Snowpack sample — Snodgrass Mountain, Crested Butte, Colorado (2/4/25, 12:06 PM MST)
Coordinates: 38.923, -106.968
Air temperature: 35 °F
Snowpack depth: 80 cm
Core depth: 60 cm
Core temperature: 32 °F
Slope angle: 14°, slope face: 78°
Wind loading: low
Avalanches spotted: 0
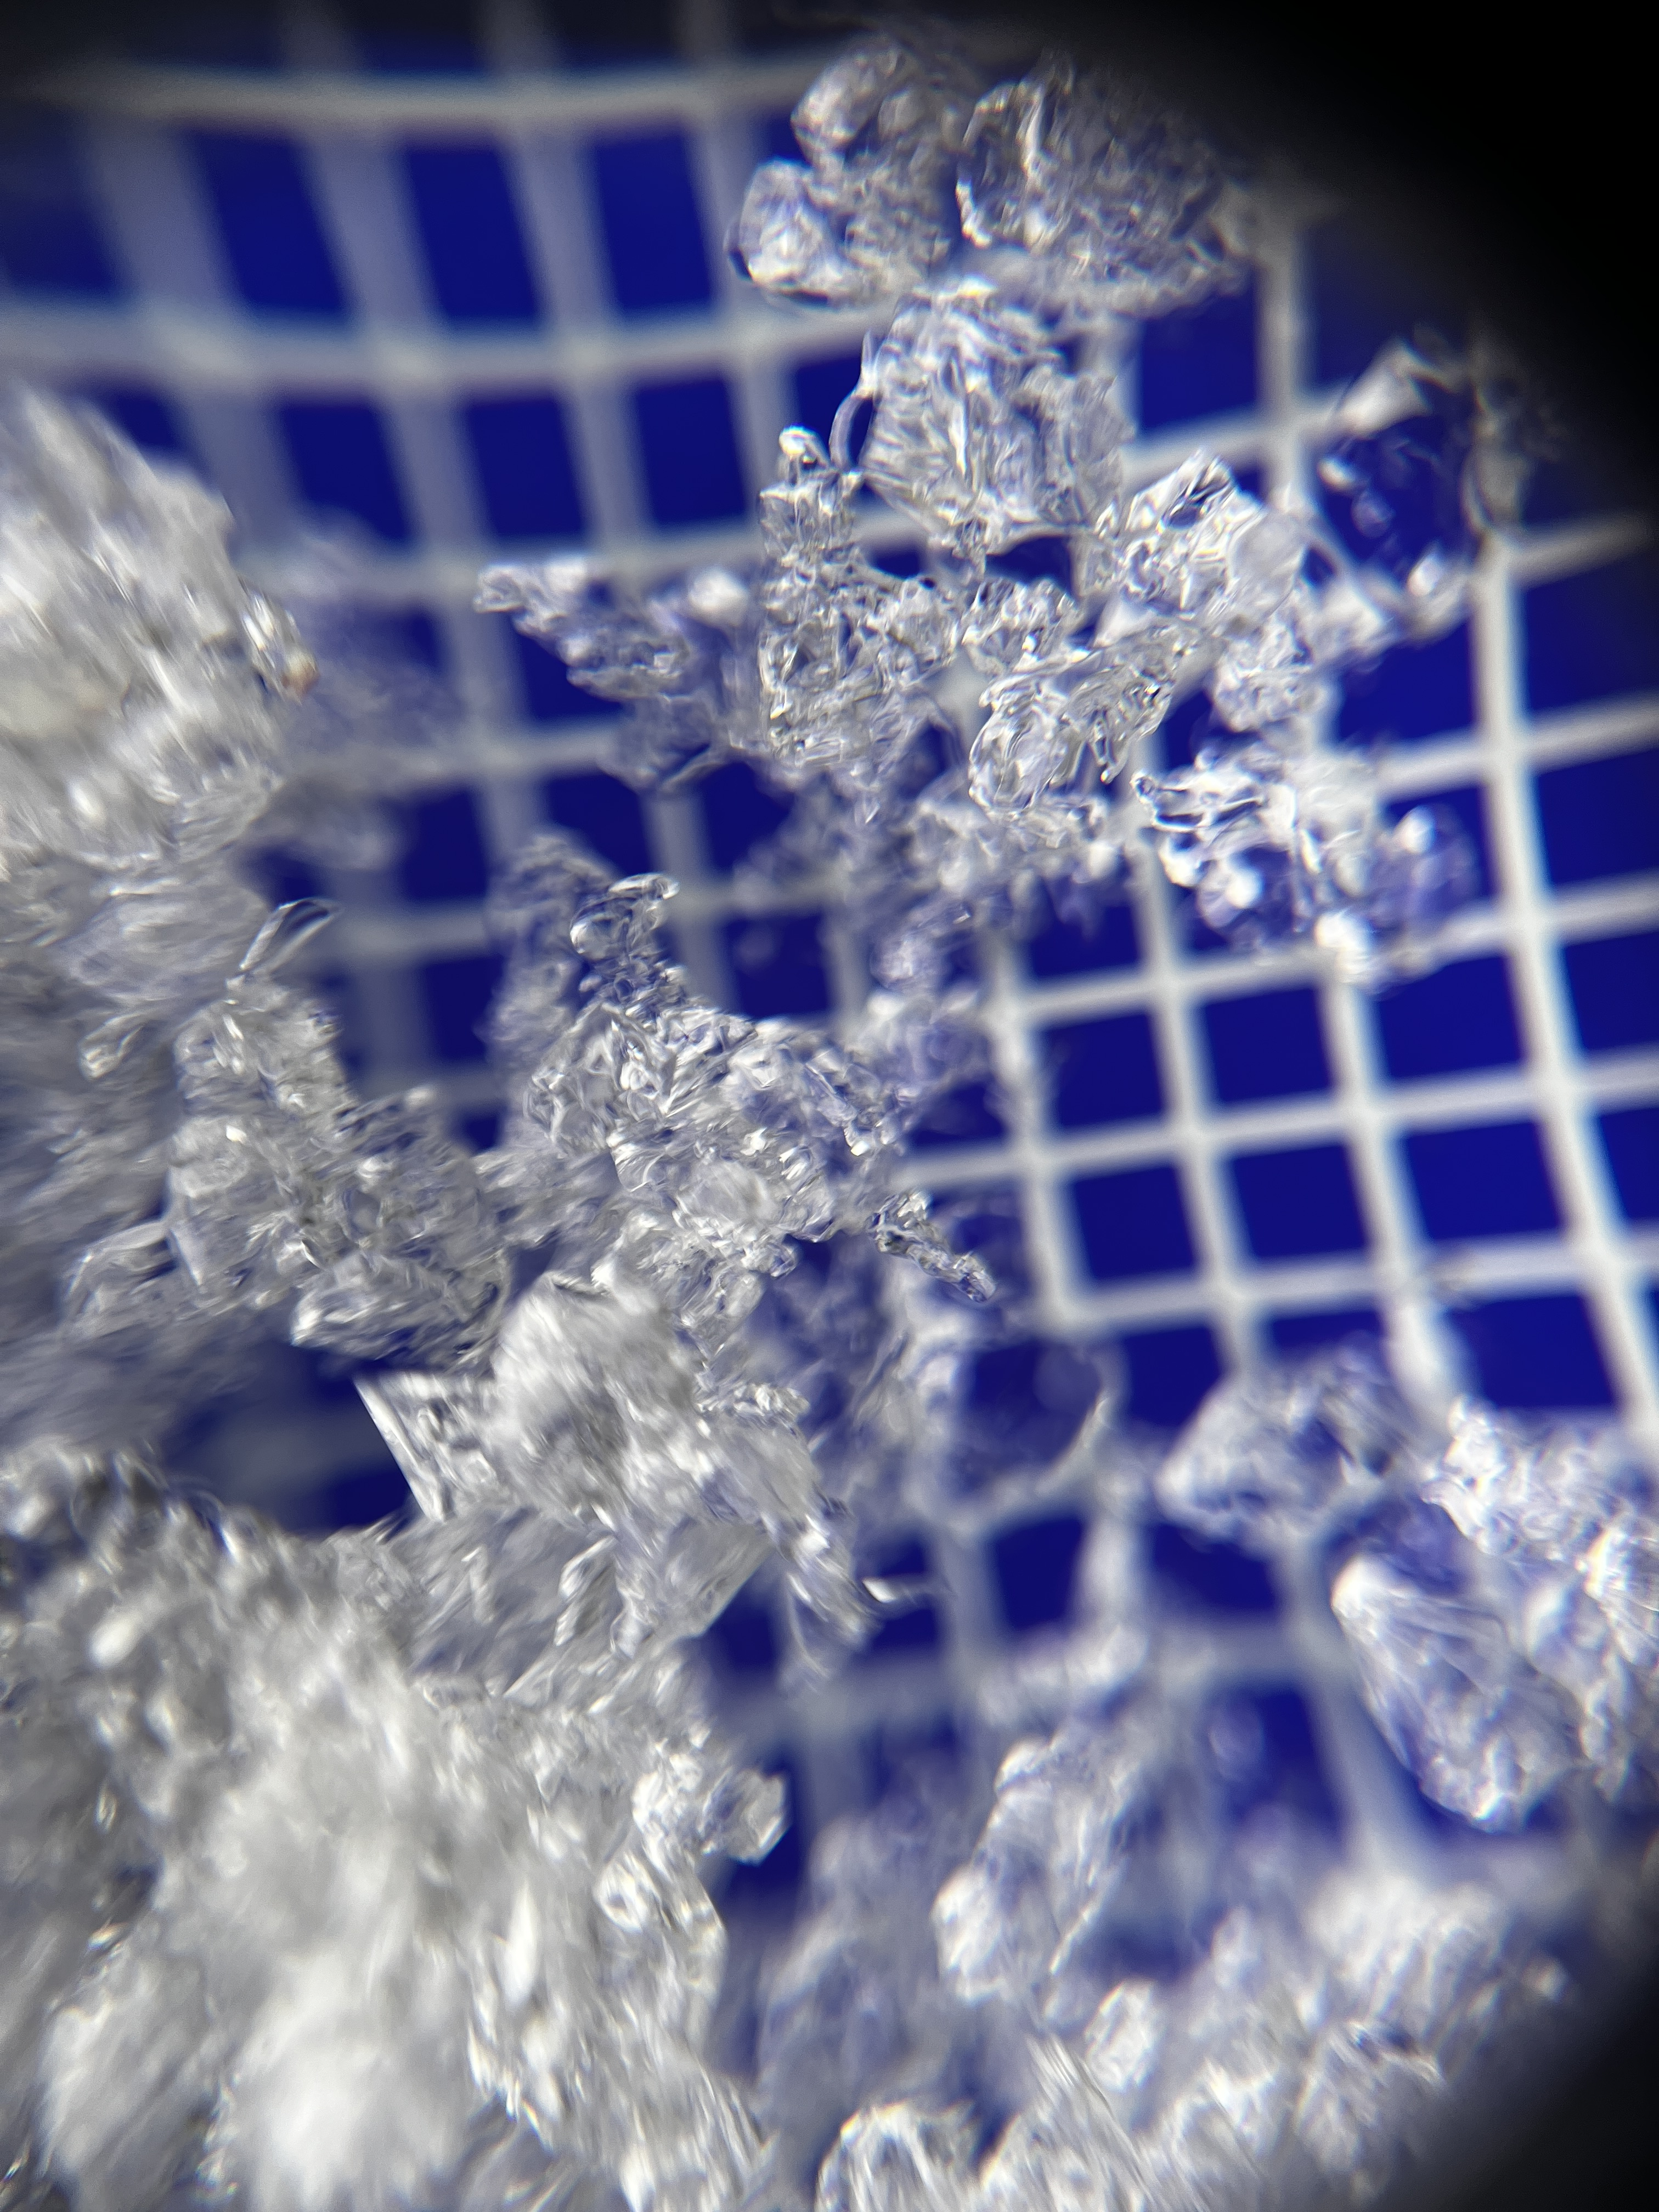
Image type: magnified_profile
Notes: No avalanches nearby, unusually warm weather for the last month reported by residents, Collected 25 yards from treeline